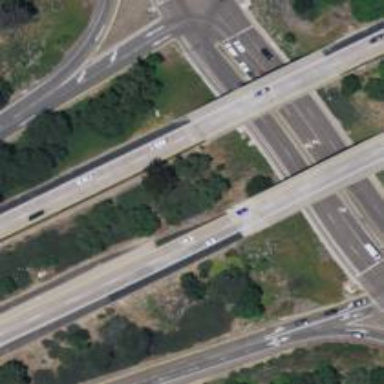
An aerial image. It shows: Bridge over motorway.